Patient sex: M
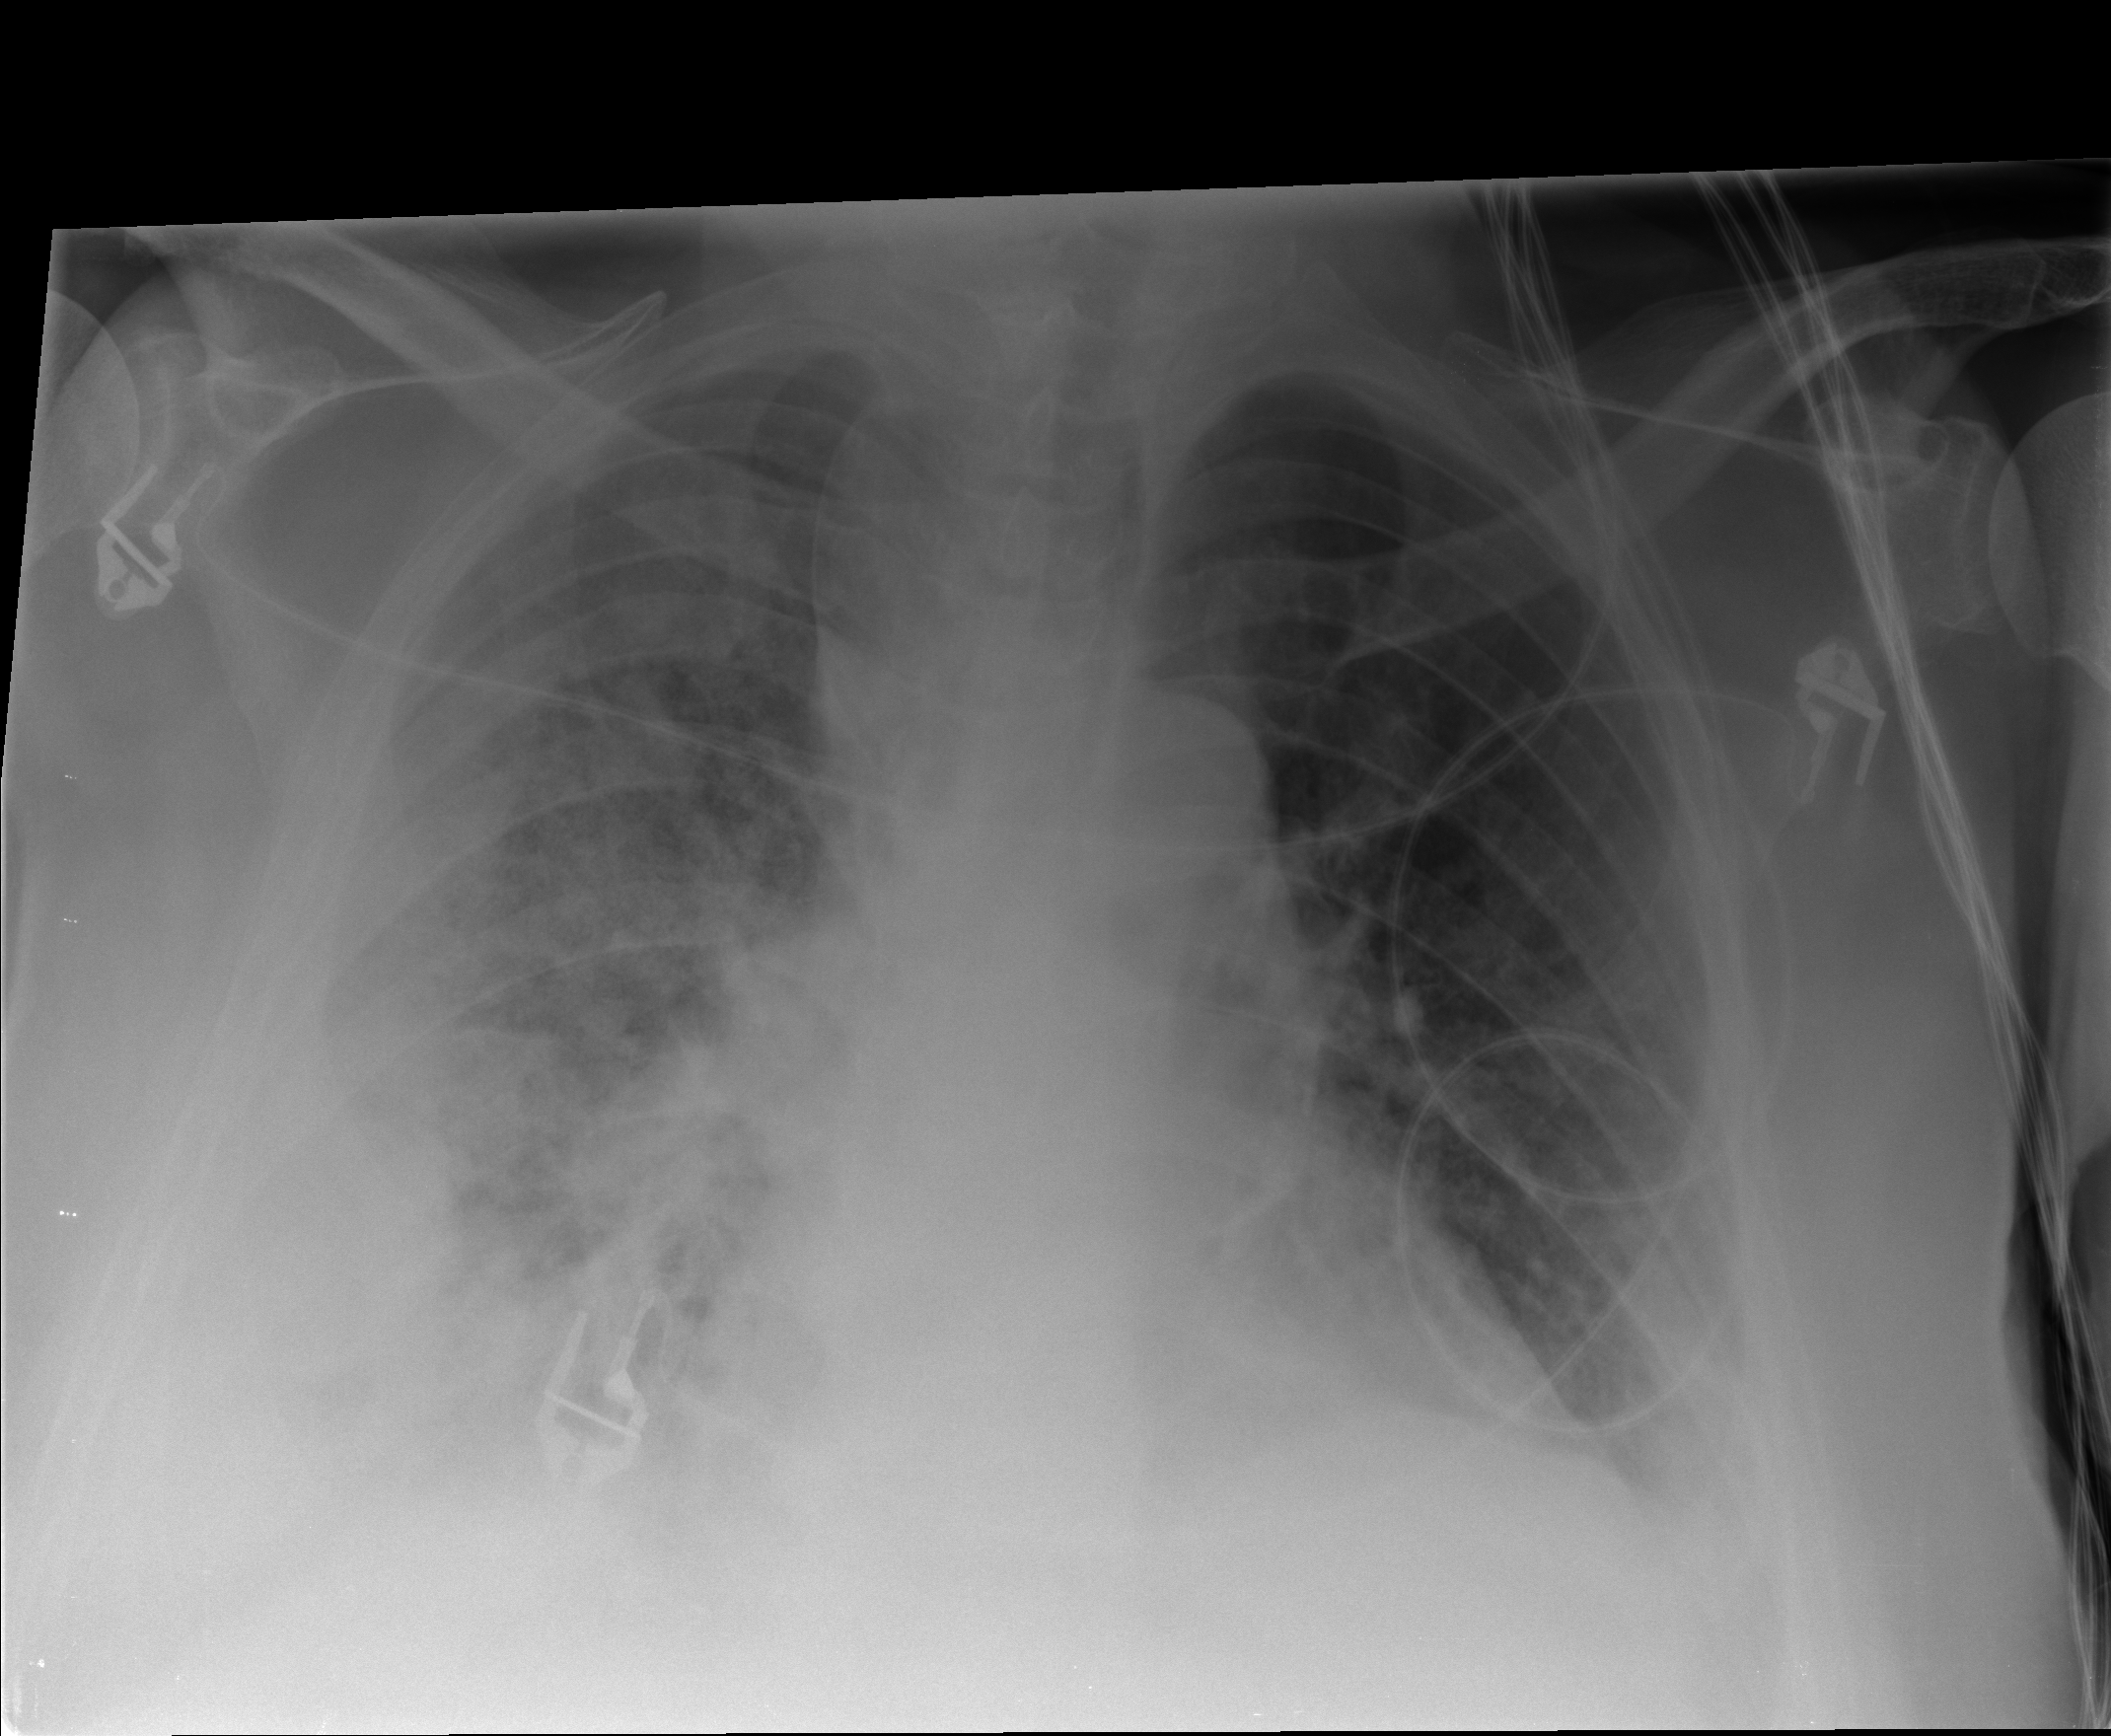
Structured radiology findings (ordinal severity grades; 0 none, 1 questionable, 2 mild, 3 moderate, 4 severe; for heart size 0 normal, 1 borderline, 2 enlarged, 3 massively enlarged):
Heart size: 2
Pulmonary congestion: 2
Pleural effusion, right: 2
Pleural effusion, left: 1
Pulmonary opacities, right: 3
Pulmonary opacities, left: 1
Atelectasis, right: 2
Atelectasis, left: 2